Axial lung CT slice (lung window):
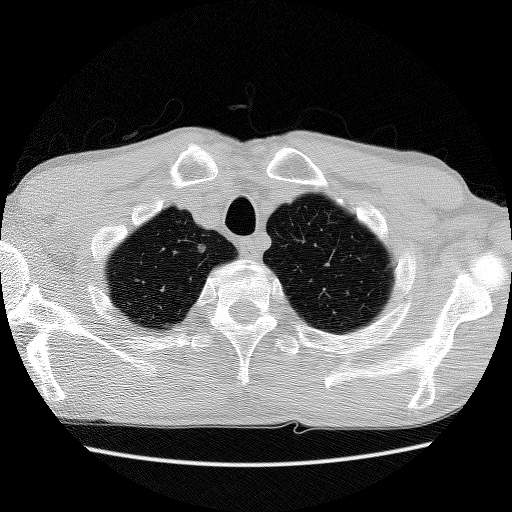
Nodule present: yes
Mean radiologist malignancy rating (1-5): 2.75